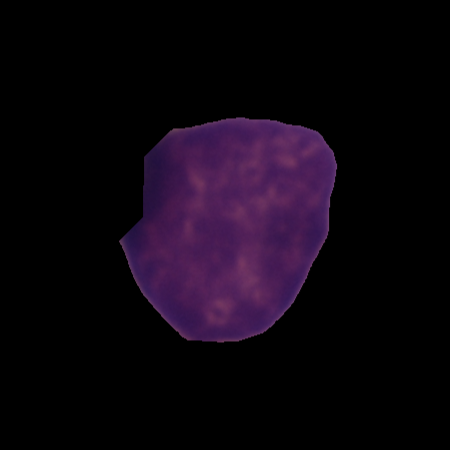
Label: cancer